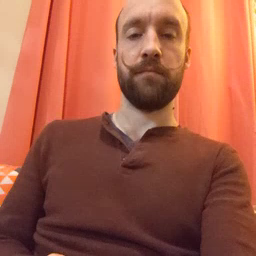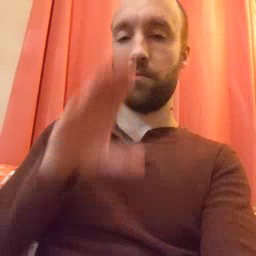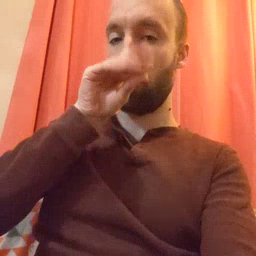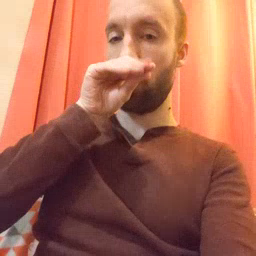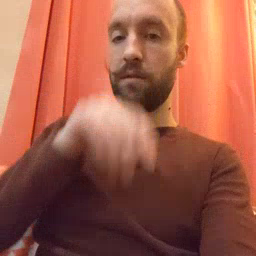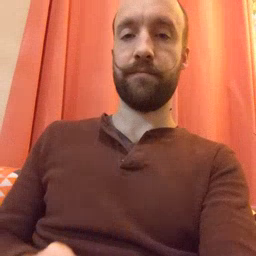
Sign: goose